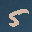
Label: 5